Question: I've built a simple survey page which consists of 3 questions where the user will click on a radio button on each row indicating a level where they are at with each. Here's a visual of how it looks:-

They will get a score depending on what they choose. Never = 0, Infrequently = 1, Regularly = 2, Constantly = 3.
When they click Submit below the form, I'd like them to be taken to a page depending on their score.
Below 2 = page1.html, 2-4 = page2.html, 6-8 = page3.html, 9 = page4.html
The form itself doesn't need to submit the data to any email or any database. It's simply to show a page of information depending on your score.
What is the best way to achieve this using Javascript or jQuery?
Thanks,
Tim
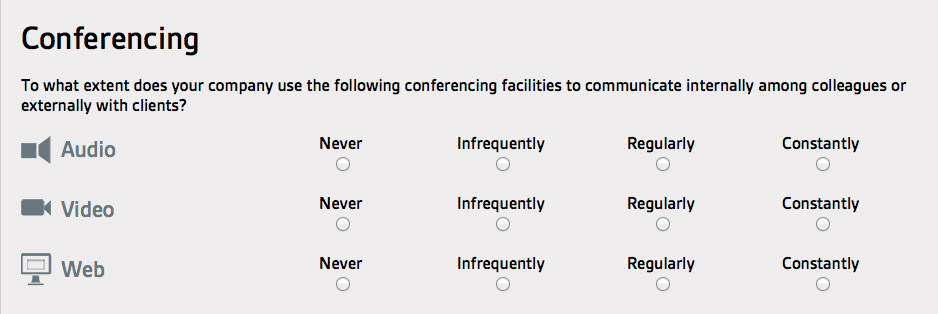
Answer: Assuming you don't actually want to submit any data, the best method would be to iterate through the radio buttons, adding up their scores, and then based on the outcome of this variable, redirect them to the correct page. If you're running it anyway, jQuery would be my tool of choice.
HTML:
'''
<form action="#" method="post" name="my-form" id="my-form">
<b>Audio</b><br>
<input name="audio" type="radio" value="0" /> Never<br>
<input name="audio" type="radio" value="1" /> Infrequently<br>
<input name="audio" type="radio" value="2" /> Regularly<br>
<input name="audio" type="radio" value="3" /> Constantly<br>
<b>Video</b><br>
<input name="video" type="radio" value="0" /> Never<br>
<input name="video" type="radio" value="1" /> Infrequently<br>
<input name="video" type="radio" value="2" /> Regularly<br>
<input name="video" type="radio" value="3" /> Constantly<br>
<b>Web</b><br>
<input name="web" type="radio" value="0" /> Never<br>
<input name="web" type="radio" value="1" /> Infrequently<br>
<input name="web" type="radio" value="2" /> Regularly<br>
<input name="web" type="radio" value="3" /> Constantly<br>
<br>
<input type="submit" value="Submit" />
</form>
'''
jQuery:
'''
$(document).ready(function() {
$("#my-form").submit(function(e) {
e.preventDefault();
var scoreCounter = 0, newPage;
$('input[type=radio]').each(function () {
if ($(this).prop('checked')) { scoreCounter += parseInt($(this).val()); }
});
if (scoreCounter < 2) { newPage = "page1.html"; }
else if (scoreCounter <=4) { newPage = "page2.html"; }
else if (scoreCounter <= 6) { newPage = "page3.html"; }
else if (scoreCounter <= 8) { newPage = "page4.html"; }
else { newPage = "page5.html"; }
window.location = newPage;
});
});
'''